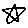
Label: star